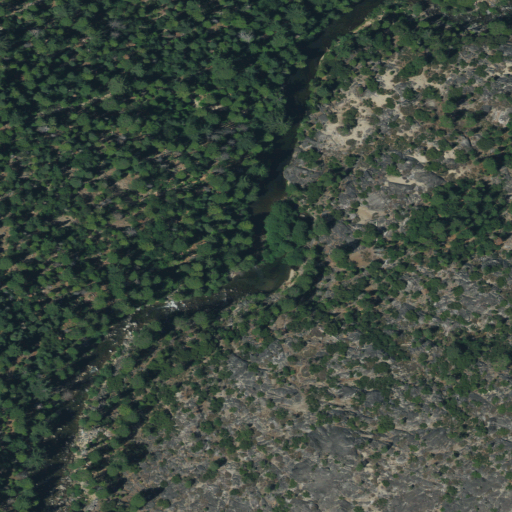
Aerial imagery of valley in California named Fourth of July Canyon containing evergreen forest and shrub